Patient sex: M
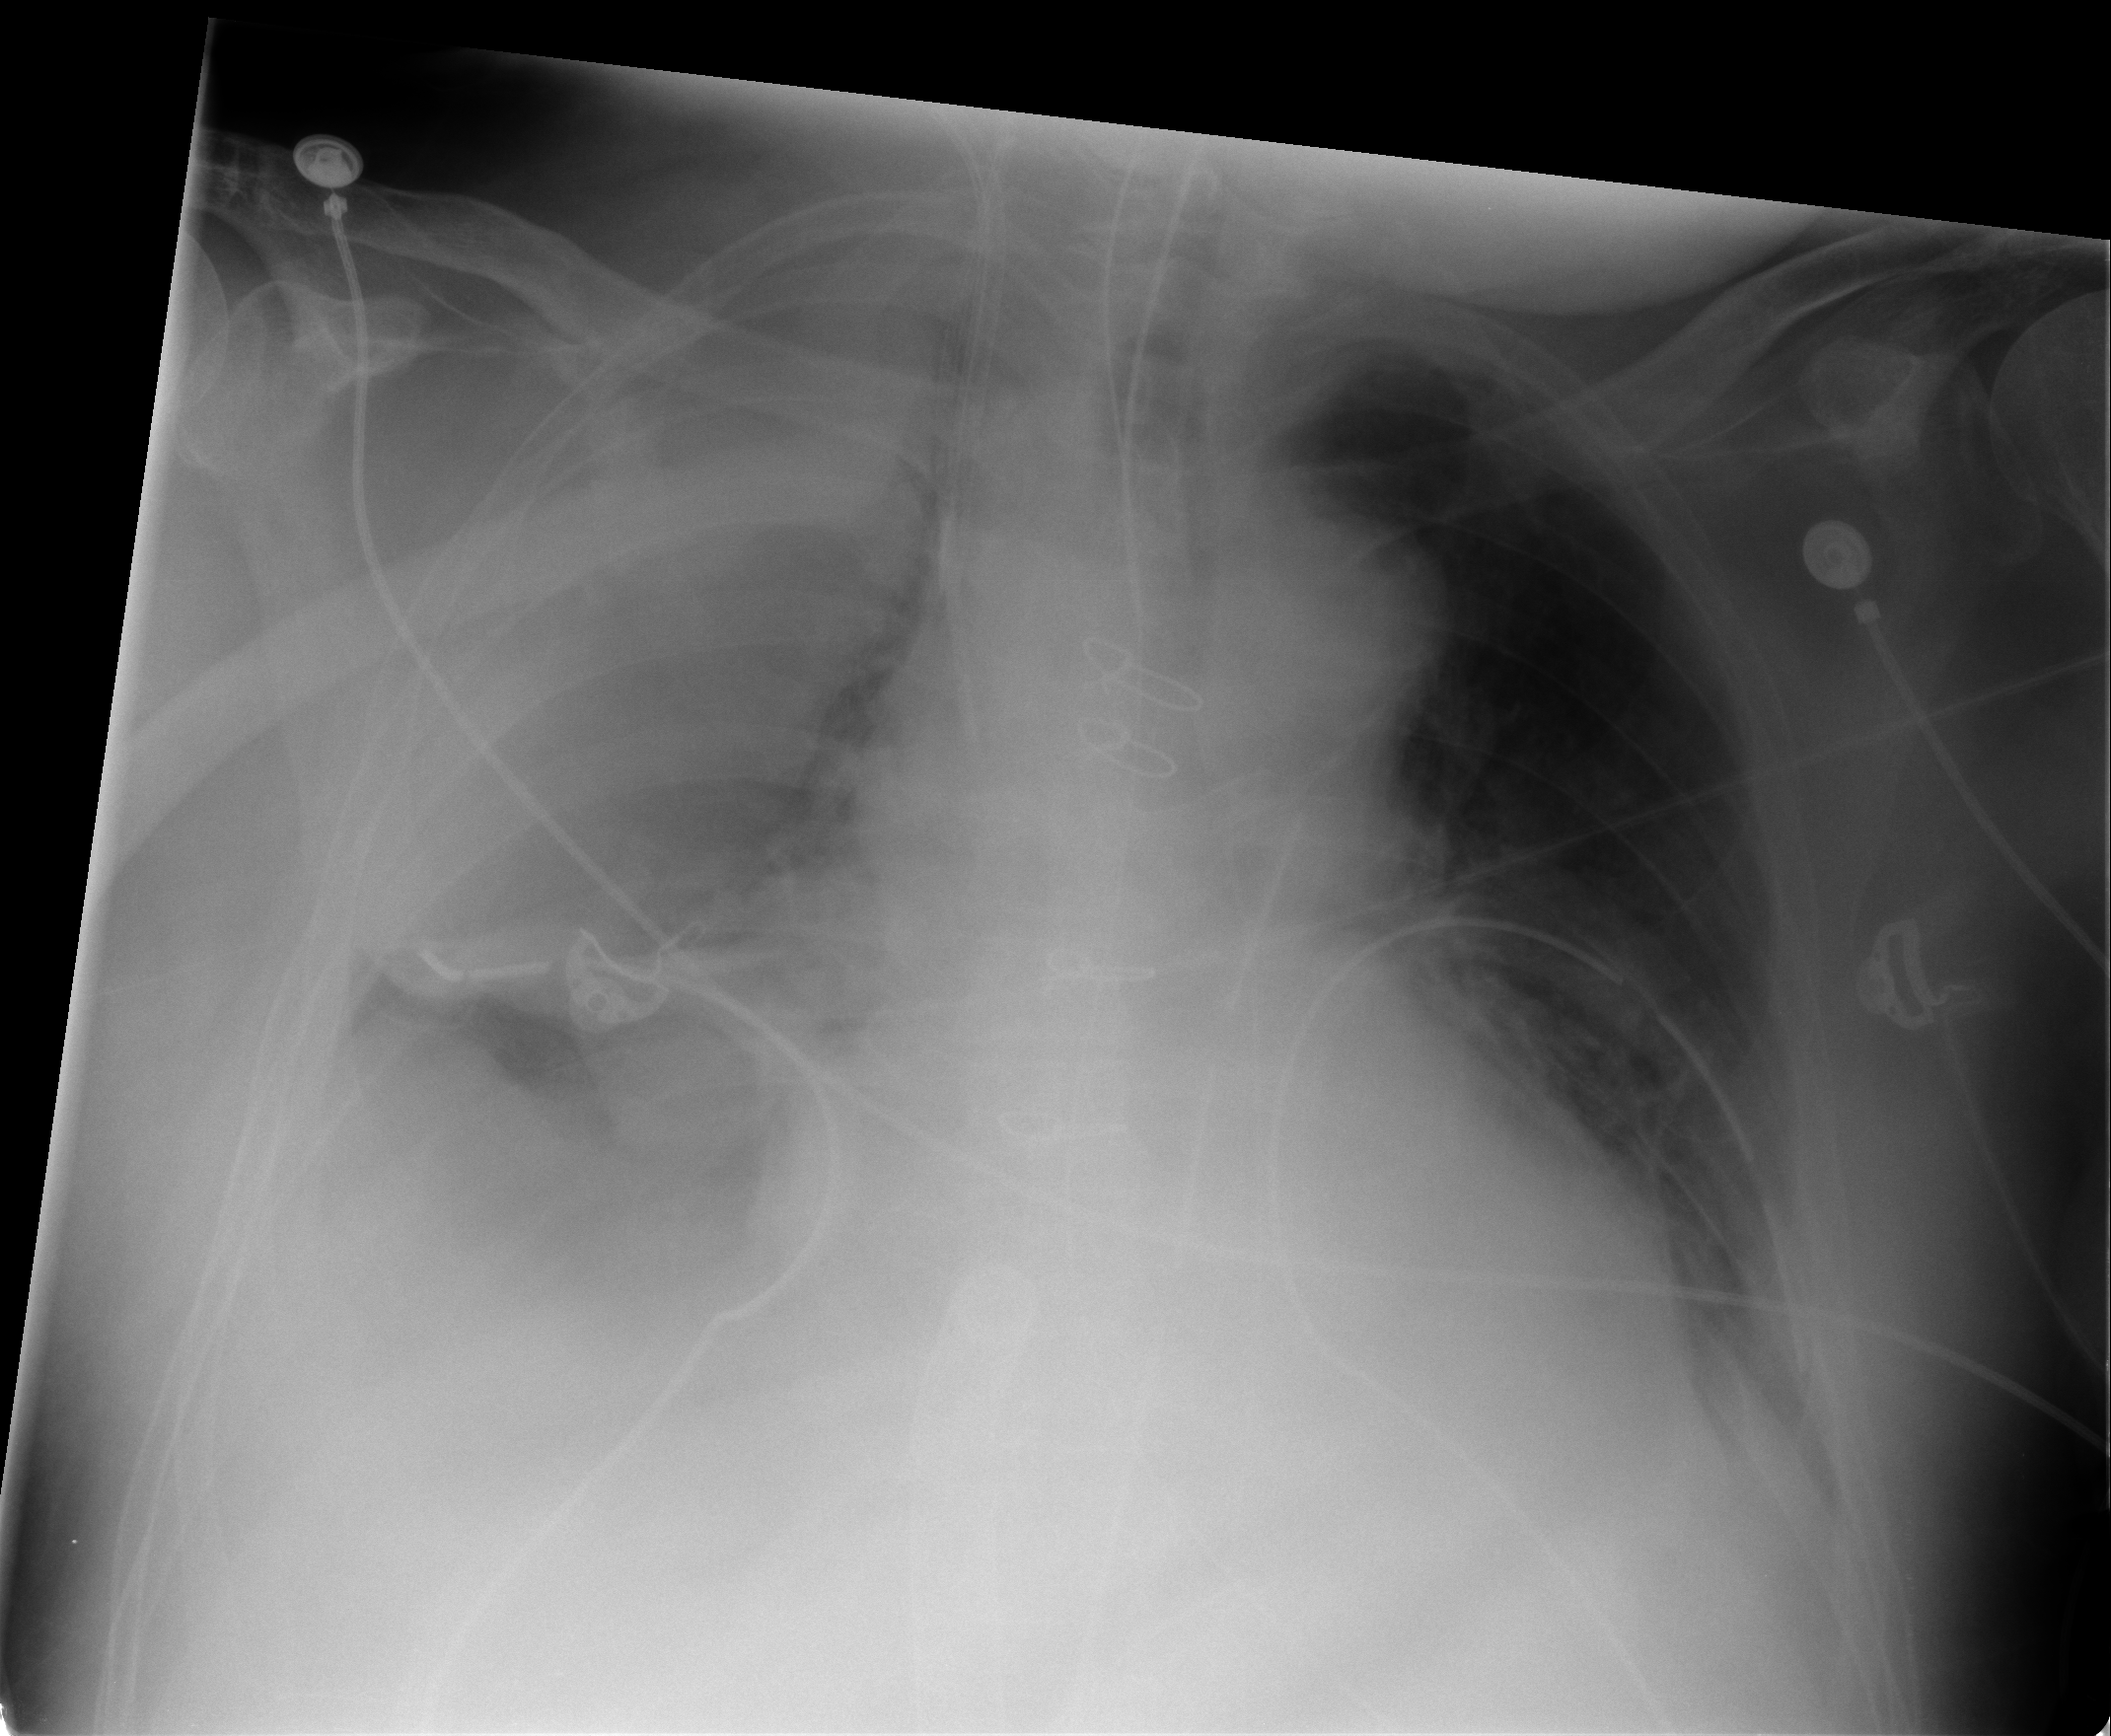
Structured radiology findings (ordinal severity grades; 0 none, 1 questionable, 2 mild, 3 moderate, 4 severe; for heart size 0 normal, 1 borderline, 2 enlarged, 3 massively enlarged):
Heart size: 1
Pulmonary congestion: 0
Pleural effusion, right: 1
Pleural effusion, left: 1
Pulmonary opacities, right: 0
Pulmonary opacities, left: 0
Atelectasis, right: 0
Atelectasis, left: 2